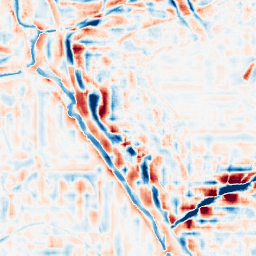
Category: wavelet
Decomposition family: wavelet_reverse_biorthogonal
Decomposition parameters: wavelet: rbio2.4
level: 4
Upsampling method: regularized
Upsampling parameters: scale: 4
lambda_reg: 0.01
Upsampling scale: 4